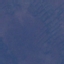
Label: HerbaceousVegetation